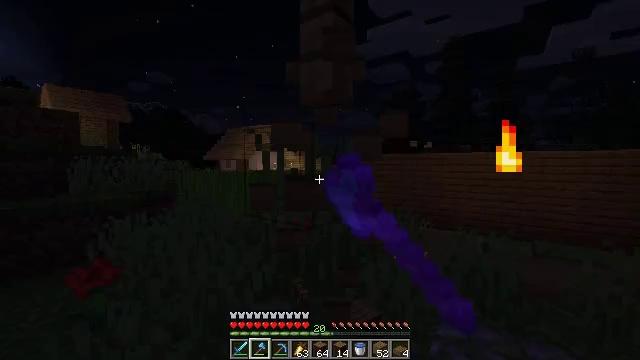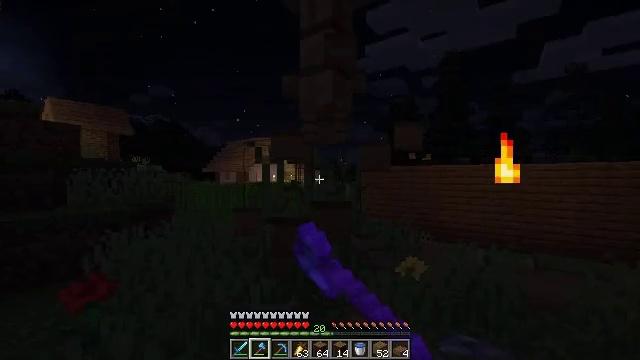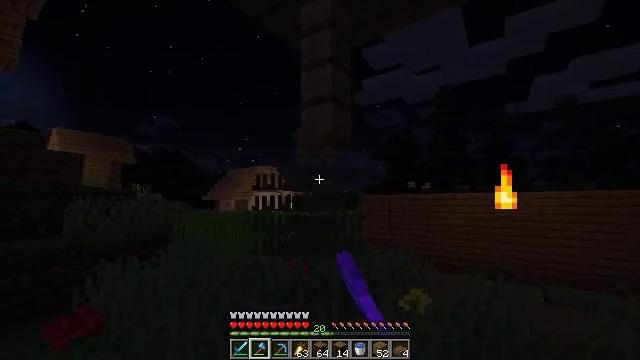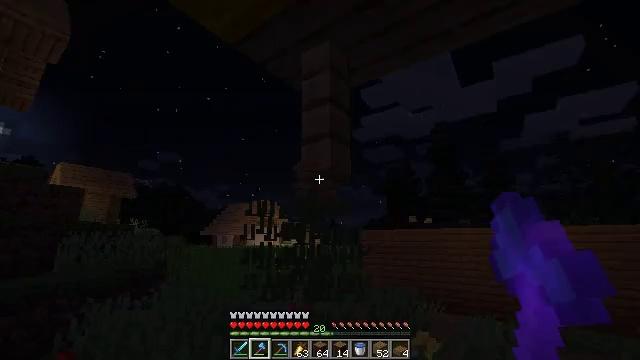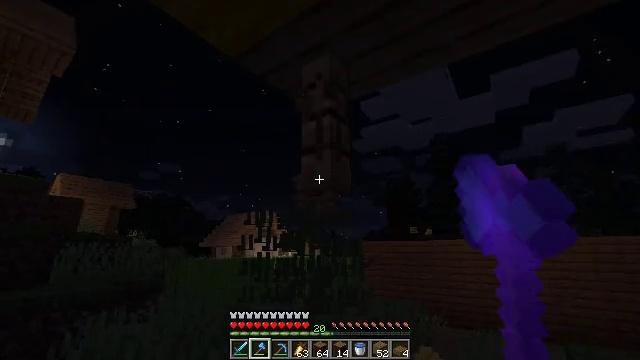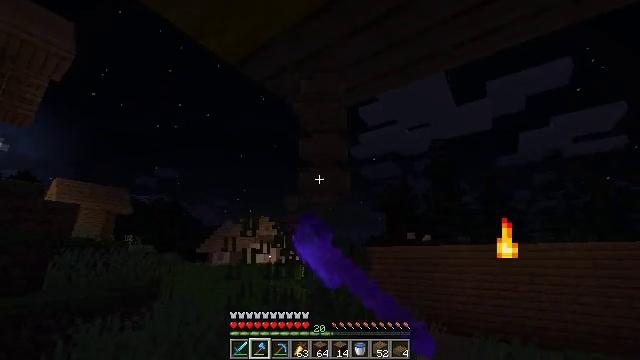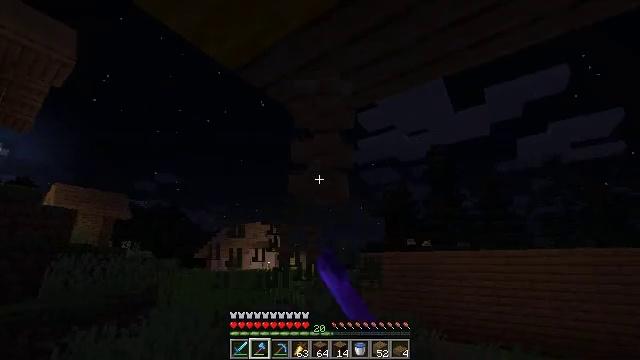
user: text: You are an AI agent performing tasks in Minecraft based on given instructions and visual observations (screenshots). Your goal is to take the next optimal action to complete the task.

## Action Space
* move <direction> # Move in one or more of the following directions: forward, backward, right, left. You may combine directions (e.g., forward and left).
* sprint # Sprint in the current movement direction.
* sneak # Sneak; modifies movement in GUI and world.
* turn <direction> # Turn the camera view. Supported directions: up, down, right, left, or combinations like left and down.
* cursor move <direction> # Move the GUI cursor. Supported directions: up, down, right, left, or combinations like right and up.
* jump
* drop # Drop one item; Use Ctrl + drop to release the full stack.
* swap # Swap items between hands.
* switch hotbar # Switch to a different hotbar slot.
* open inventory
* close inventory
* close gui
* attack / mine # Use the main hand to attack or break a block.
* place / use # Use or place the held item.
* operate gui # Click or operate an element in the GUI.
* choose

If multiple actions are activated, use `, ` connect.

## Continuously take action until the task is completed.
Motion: motion action
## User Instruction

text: Gather tall grass by hitting it.
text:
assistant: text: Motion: turn up, attack / mine
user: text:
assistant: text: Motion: turn up, attack / mine
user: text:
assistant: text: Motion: turn up, attack / mine
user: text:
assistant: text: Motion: turn up, attack / mine
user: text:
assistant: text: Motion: turn up, attack / mine
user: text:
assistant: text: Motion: turn up, attack / mine
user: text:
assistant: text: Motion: attack / mine